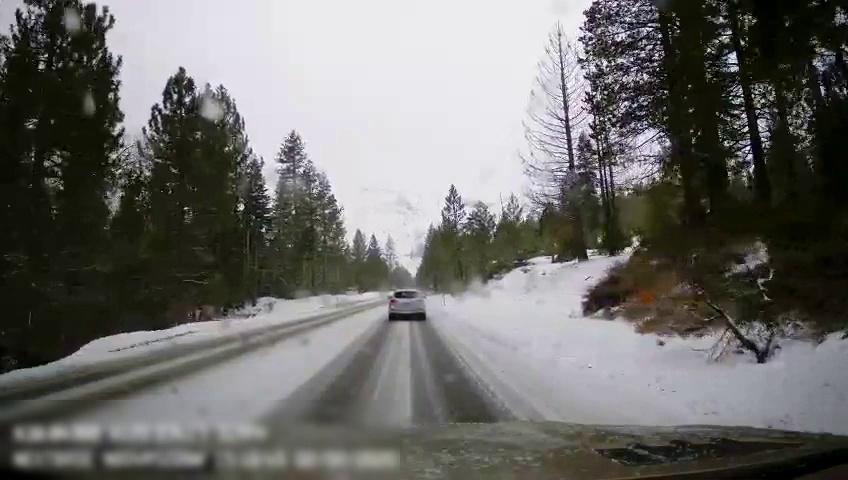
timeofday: Day
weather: Snowy
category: Drivable Space
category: Vehicles | SUV
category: Lanes | Opposite Lane